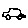
Label: car